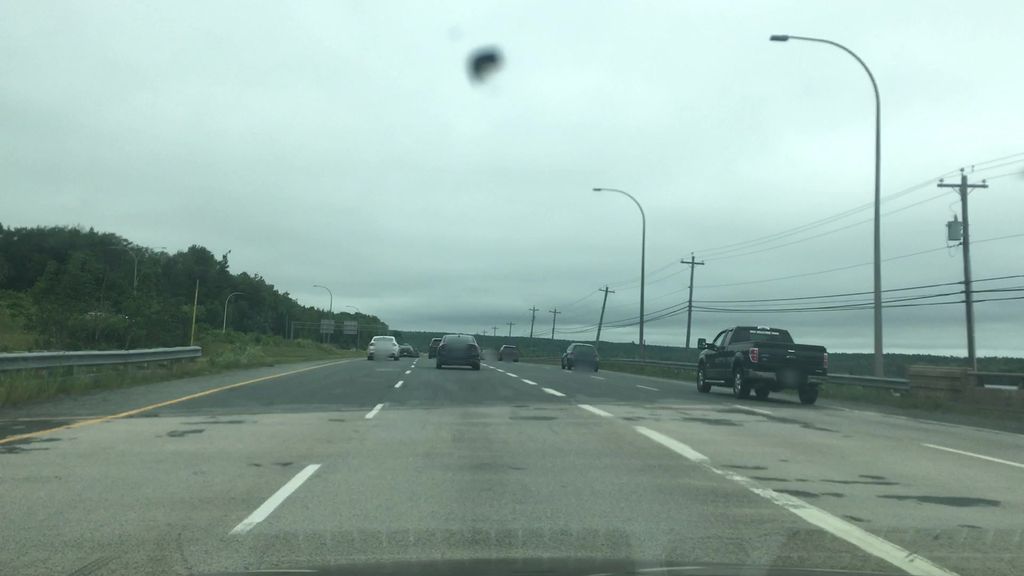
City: halifax